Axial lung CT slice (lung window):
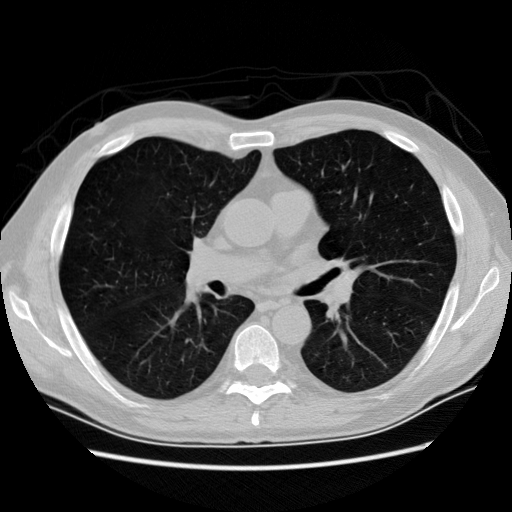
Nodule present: no